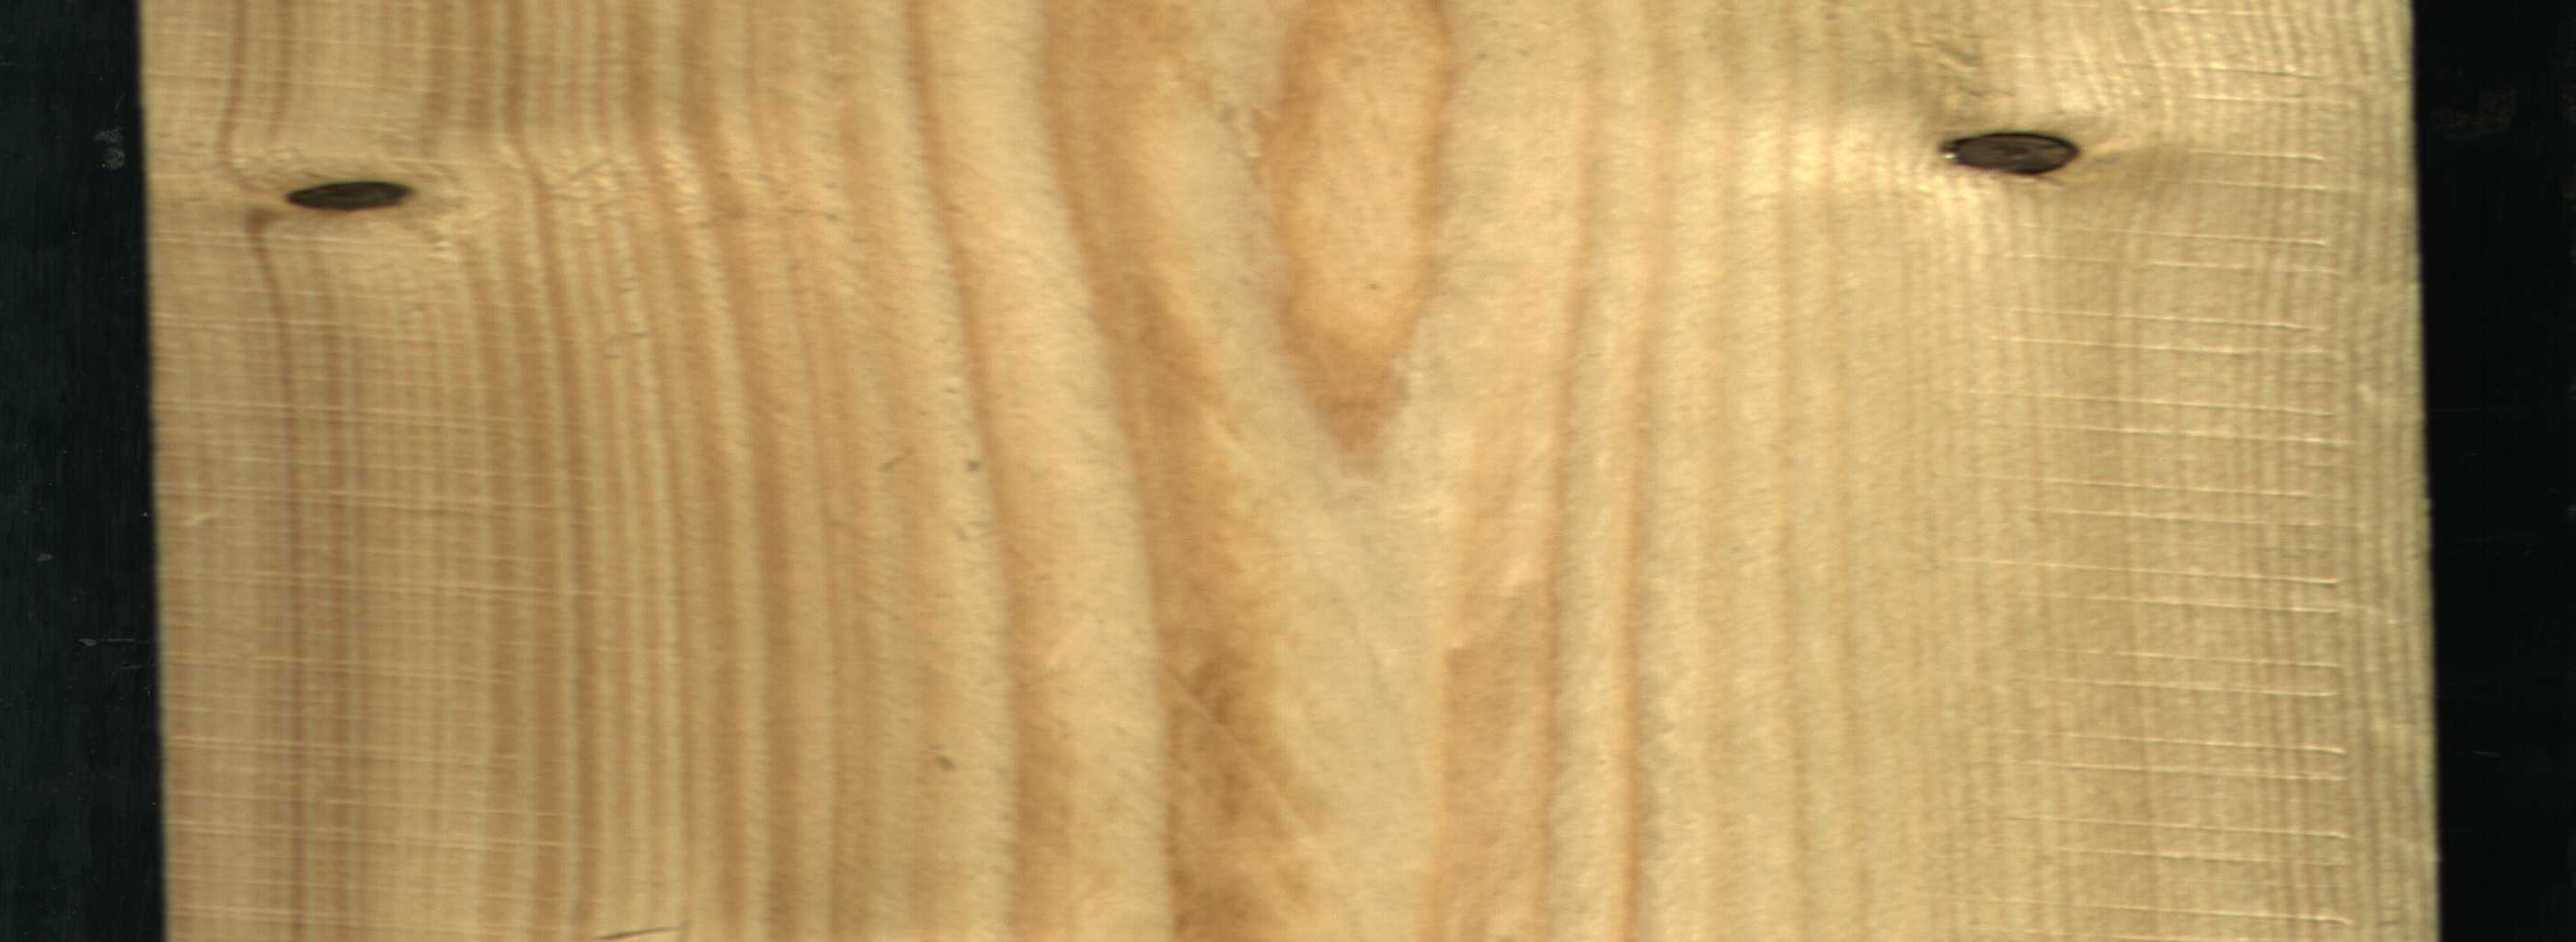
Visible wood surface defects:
Dead_Knot
Dead_Knot